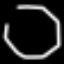
Label: octagon